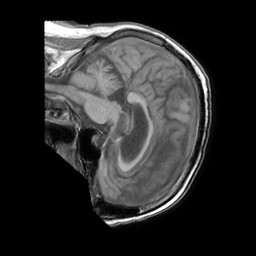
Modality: T1w
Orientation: sagittal
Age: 77
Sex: male
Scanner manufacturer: philips
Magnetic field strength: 1.5 T
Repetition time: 0.1799 s
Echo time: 0.001846 s